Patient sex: M
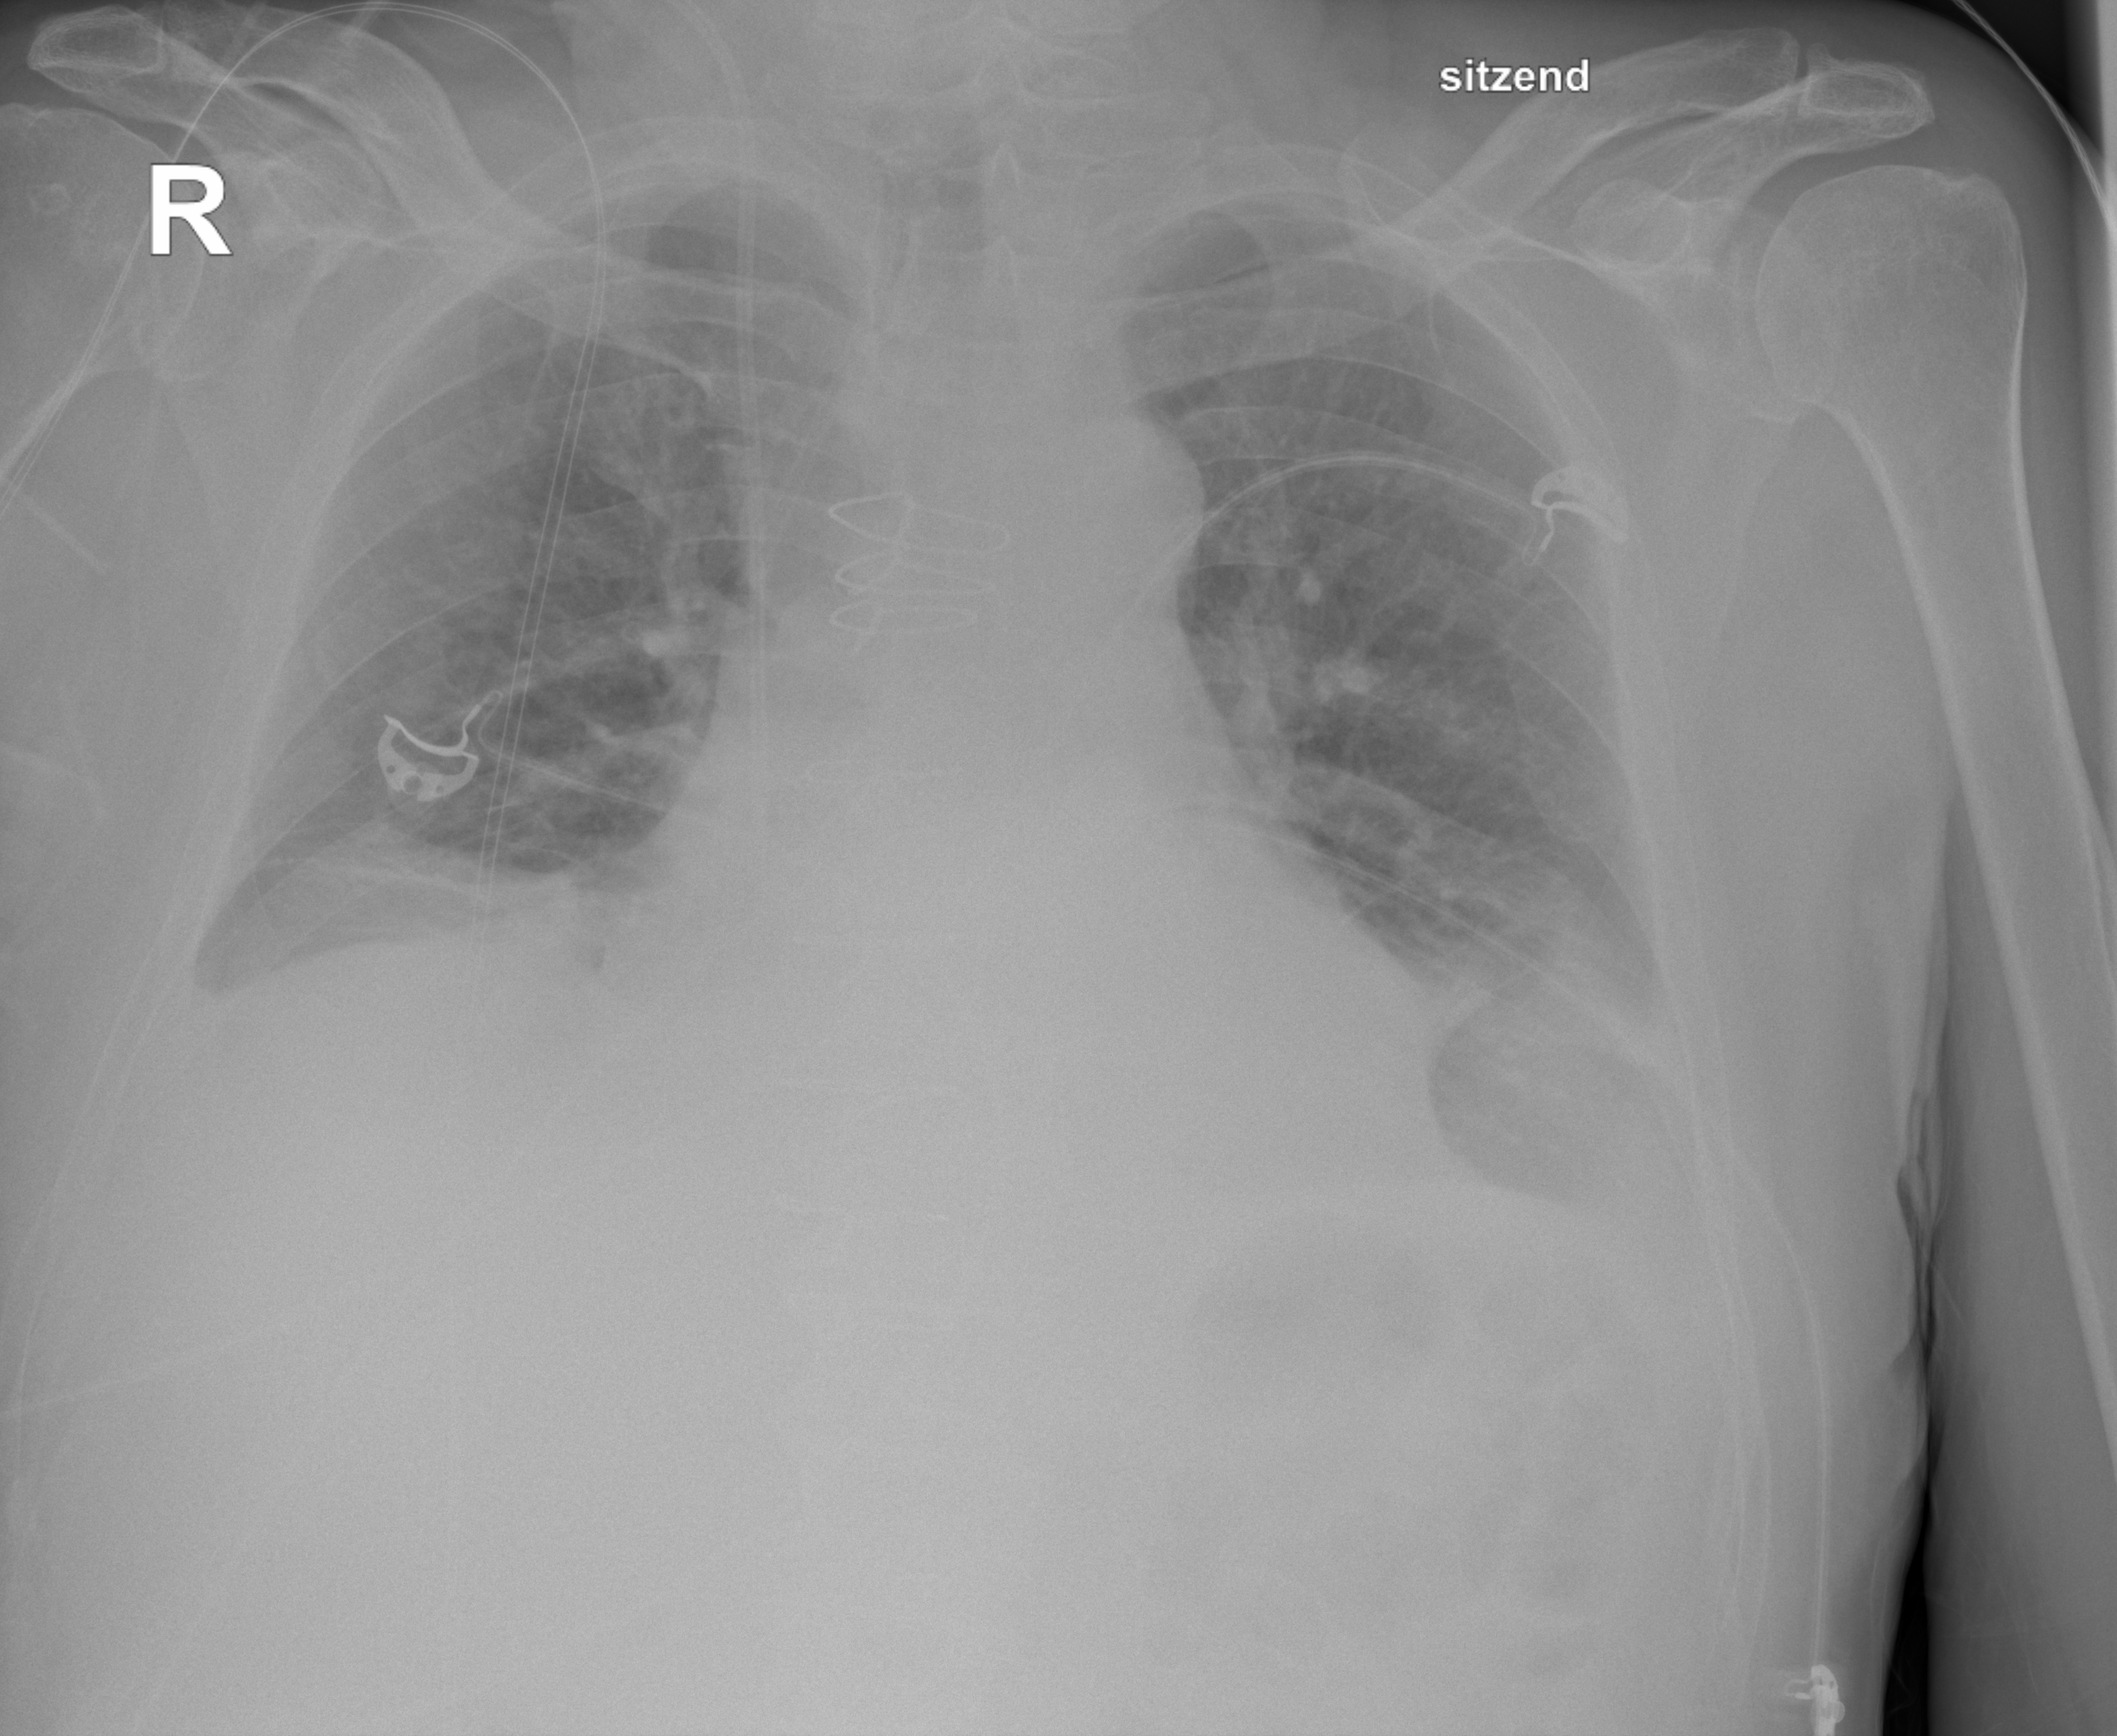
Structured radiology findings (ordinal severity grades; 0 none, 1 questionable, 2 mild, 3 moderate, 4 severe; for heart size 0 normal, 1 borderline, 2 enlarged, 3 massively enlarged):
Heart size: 2
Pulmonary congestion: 3
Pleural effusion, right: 3
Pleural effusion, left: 3
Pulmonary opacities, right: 2
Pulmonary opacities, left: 2
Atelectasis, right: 3
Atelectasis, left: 3